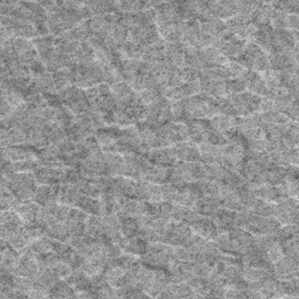
Label: frost